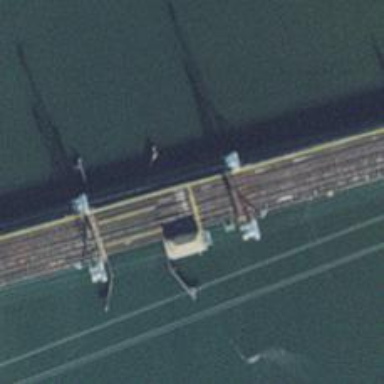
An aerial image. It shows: Bridge with electrified railway tracks featuring contact line.